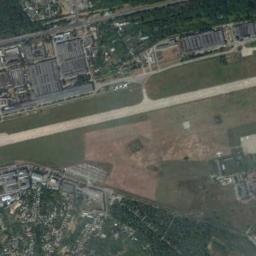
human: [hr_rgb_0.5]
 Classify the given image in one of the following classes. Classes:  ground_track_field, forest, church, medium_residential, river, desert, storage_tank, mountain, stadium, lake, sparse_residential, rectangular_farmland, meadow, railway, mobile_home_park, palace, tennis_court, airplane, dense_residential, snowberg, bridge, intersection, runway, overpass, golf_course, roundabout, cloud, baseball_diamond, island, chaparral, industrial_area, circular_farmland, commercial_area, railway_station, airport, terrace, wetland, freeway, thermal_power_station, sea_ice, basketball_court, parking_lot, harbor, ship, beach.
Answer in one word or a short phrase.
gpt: airport